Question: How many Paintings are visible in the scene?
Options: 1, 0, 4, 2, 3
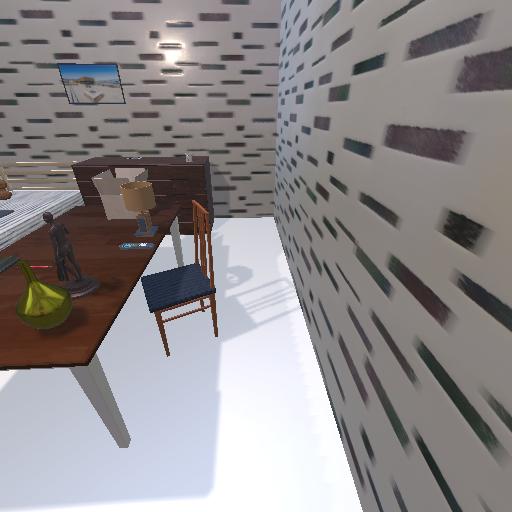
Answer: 1